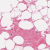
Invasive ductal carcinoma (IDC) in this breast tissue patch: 0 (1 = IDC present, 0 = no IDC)